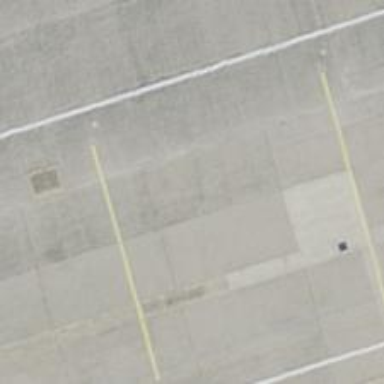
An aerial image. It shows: Airport parking position.